Question: I have a small <URL>, which gets user's id, first name and avatar through the old REST API.
Now I'm trying to develop the same game as a mobile app with Hero SDK for Android and iPhone. Which means I can't use native SDKs for those platforms, but have to use <URL>.

I'm trying to write a short PHP script, which would return the user information as XML to my mobile app. My script can get the token already:
'''
<?php
define('FB_API_ID', 'XXX');
define('FB_AUTH_SECRET', 'XXX');
$code = @$_GET['code'];
# this is just a link for me, for development puposes
if (!isset($code)) {
$str = 'https://graph.facebook.com/oauth/authorize?client_id=' . FB_API_ID .
'&redirect_uri=http://preferans.de/facebook/mobile.php&display=touch';
print "<html><body><a href="$str">$str</a></body></html>";
exit();
}
$req = 'https://graph.facebook.com/oauth/access_token?client_id=' . FB_API_ID .
'&redirect_uri=http://preferans.de/facebook/mobile.php&client_secret=' . FB_AUTH_SECRET .
'&code=' . $code;
$ch = curl_init($req);
curl_setopt($ch, CURLOPT_HEADER, FALSE);
curl_setopt($ch, CURLOPT_FOLLOWLOCATION, TRUE);
curl_setopt($ch, CURLOPT_RETURNTRANSFER, TRUE);
$page = curl_exec($ch);
if (curl_errno($ch))
exit('Download failed');
curl_close($ch);
parse_str($page, $data);
#header('Content-Type: text/xml; charset=utf-8');
#print('<?xml version="1.0"? ><app>');
print_r($data);
#print('</app>');
?>
'''
This works well and I get back the token:
'''
Array
(
[access_token] => 262578703638|2.OwBuoa2fT5Zp_yo2hFUadA__.<PHONE>0-587287941|ycUNaHVxa_8mvenB9JB1FH3DcAA
[expires] => 6697
)
'''
But how can I use this token now to find the user's name and avatar and especially I'm confused by how will I get the current user id?
While using REST API I've always known the current user id by calling '$userid=$fb->require_login()'
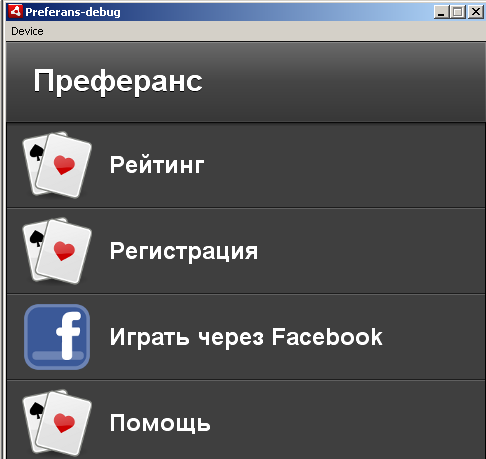
Answer: See docs at: <URL>
Use curl to request: <URL>
The "/me" will get you all of the info you need.
'''
$req = 'https://graph.facebook.com/me/?access_token=' . $access_token;
$ch = curl_init($req);
curl_setopt($ch, CURLOPT_HEADER, FALSE);
curl_setopt($ch, CURLOPT_FOLLOWLOCATION, TRUE);
curl_setopt($ch, CURLOPT_RETURNTRANSFER, TRUE);
$page = curl_exec($ch);
if (curl_errno($ch))
exit('Download failed');
curl_close($ch);
$user_object = json_decode($page);
var_dump($user_object);
'''
Will return something like:
'''
object(stdClass)#1 (20) {
["id"]=>
string(10) "<PHONE>"
["name"]=>
string(19) "Lance Scott Rushing"
["first_name"]=>
string(5) "Lance"
["middle_name"]=>
string(5) "Scott"
["last_name"]=>
string(7) "Rushing"
["link"]=>
string(36) "http://www.facebook.com/LanceRushing"
.....
'''